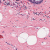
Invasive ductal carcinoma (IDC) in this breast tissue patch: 0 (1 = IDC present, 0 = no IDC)